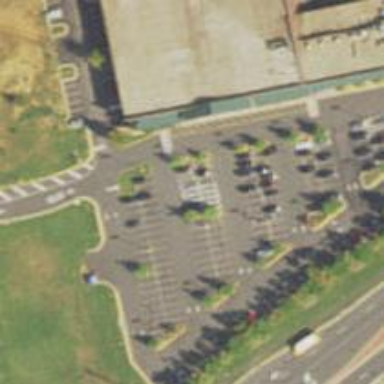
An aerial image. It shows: Parking space is available.